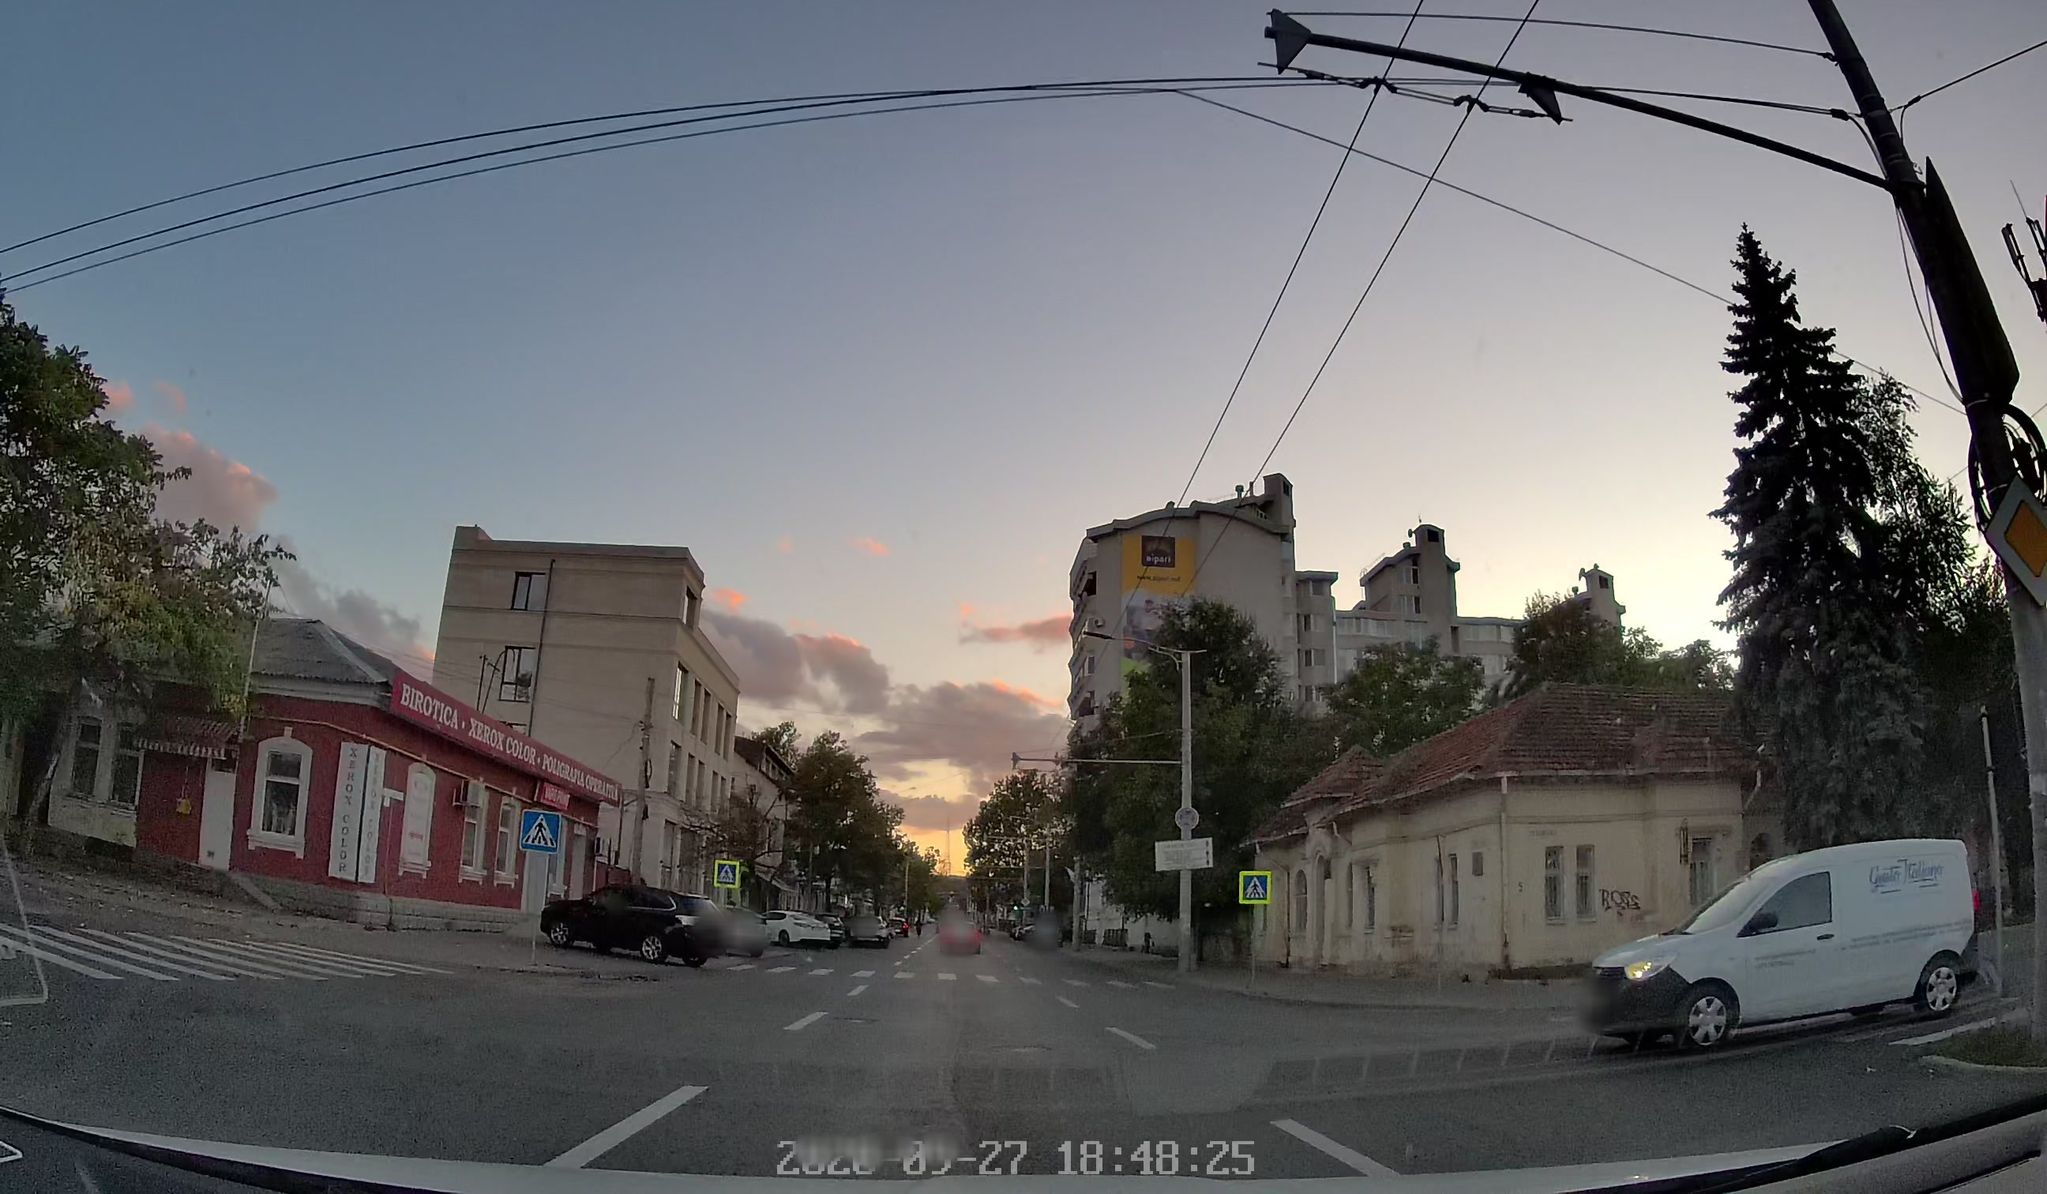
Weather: clear
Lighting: dusk/dawn
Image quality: good
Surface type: driving surface
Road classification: secondary
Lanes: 3
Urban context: urban centre
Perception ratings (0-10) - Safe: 2.01, Lively: 8.94, Beautiful: 3.01, Boring: 3.69, Depressing: 1.45, Wealthy: 6.15